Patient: sex F, age 36
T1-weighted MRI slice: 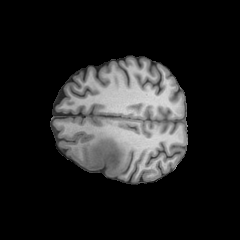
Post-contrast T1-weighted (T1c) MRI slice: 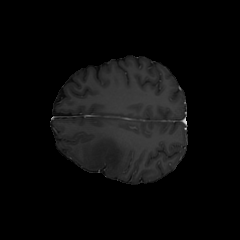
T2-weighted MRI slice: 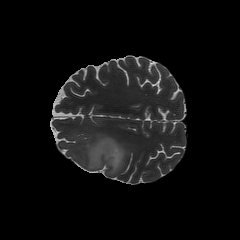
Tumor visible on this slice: yes
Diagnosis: Astrocytoma, IDH-mutant
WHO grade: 3